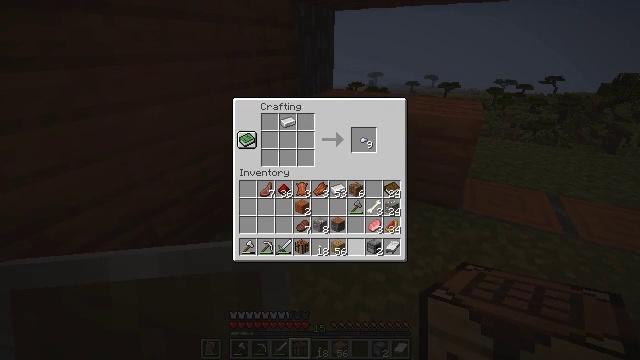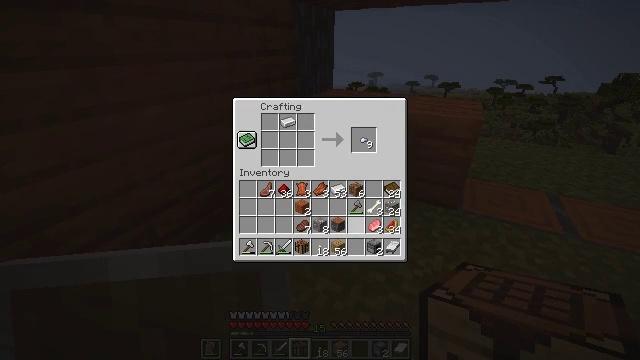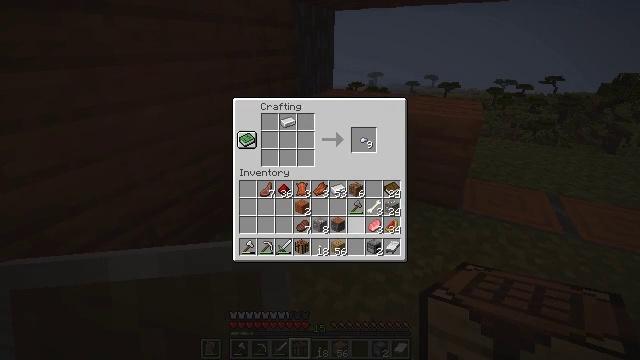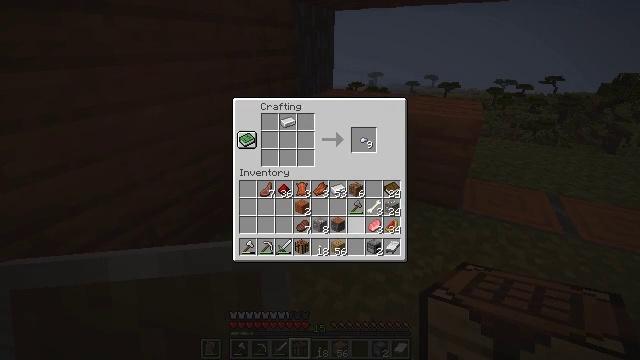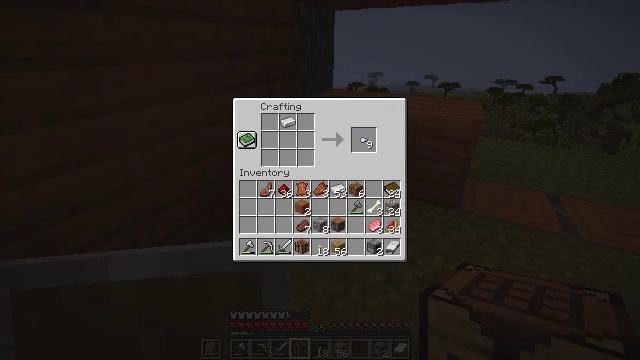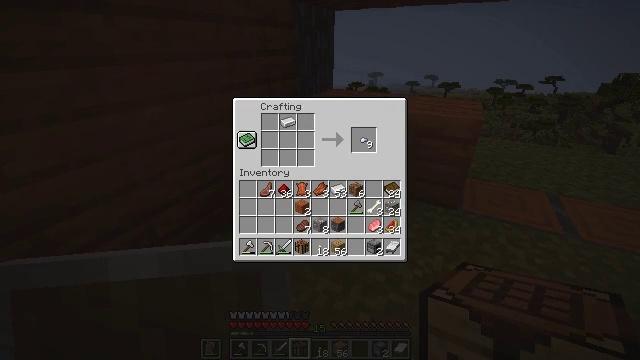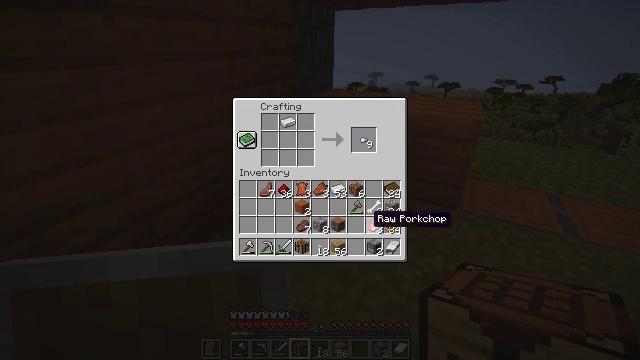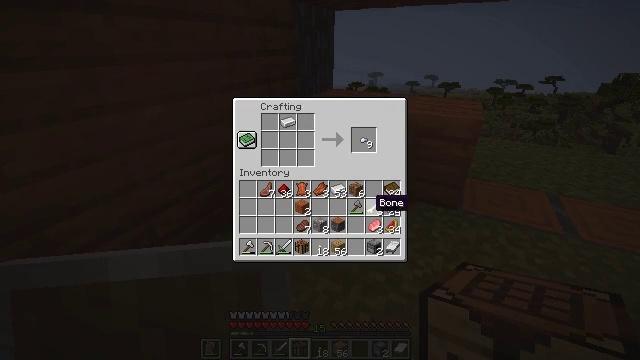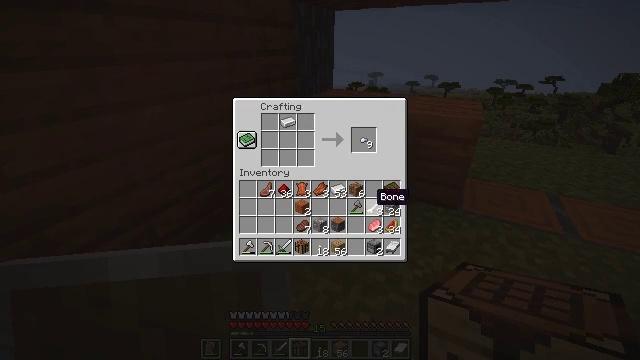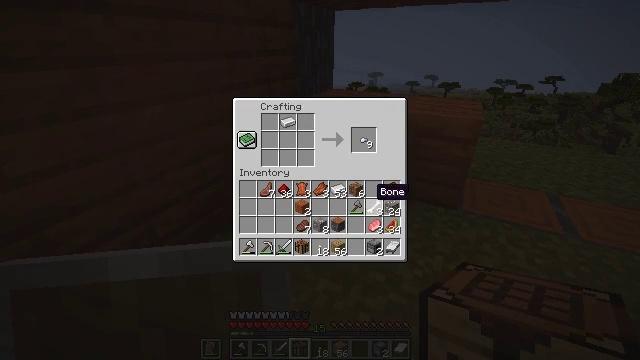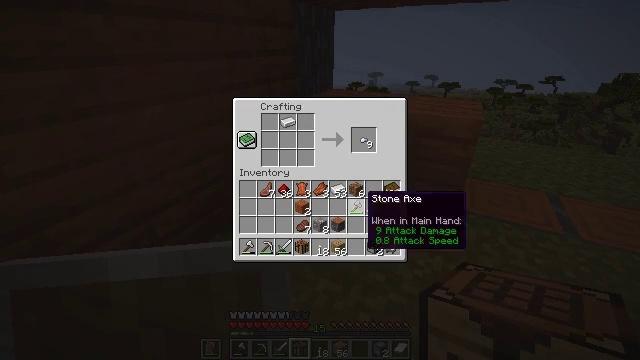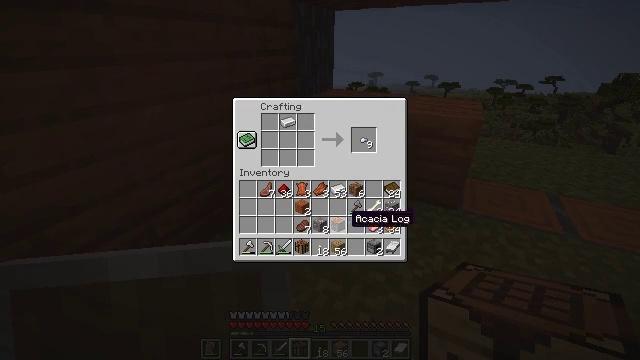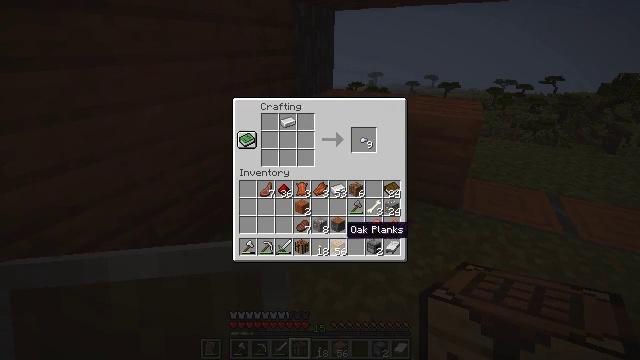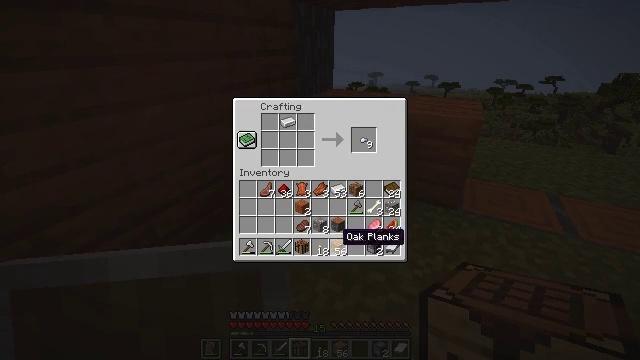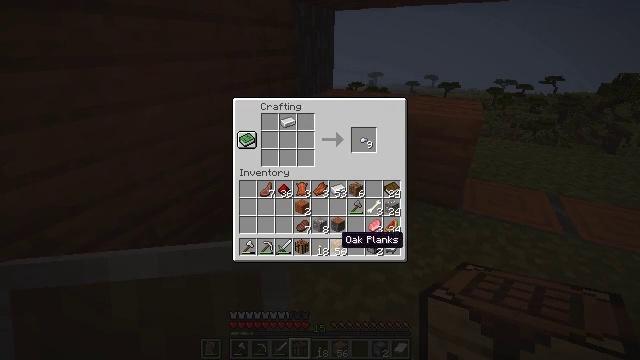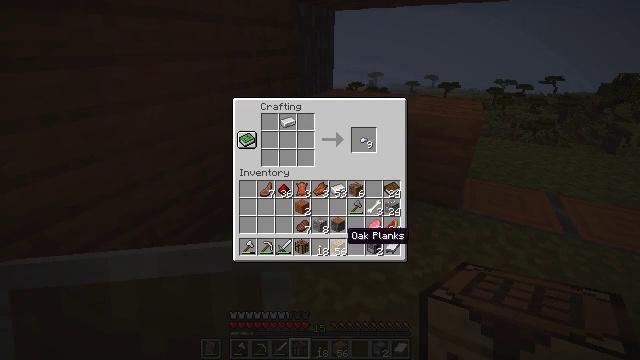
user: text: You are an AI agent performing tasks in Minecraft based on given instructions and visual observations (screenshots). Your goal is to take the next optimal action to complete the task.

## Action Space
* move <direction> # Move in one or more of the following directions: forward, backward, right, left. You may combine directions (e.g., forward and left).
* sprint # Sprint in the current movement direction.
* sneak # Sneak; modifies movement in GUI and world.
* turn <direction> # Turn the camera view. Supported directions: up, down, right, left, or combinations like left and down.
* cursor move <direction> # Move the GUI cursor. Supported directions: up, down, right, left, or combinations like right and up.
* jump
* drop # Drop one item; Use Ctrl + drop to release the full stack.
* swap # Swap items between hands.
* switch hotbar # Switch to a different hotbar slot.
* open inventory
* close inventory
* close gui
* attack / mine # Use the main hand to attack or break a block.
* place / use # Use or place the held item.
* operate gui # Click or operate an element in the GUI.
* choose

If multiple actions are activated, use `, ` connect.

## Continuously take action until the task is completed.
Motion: motion action
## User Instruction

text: Use a crafting table to make an iron shovel.
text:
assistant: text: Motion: cursor move up
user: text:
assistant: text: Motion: no_op
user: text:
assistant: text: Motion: no_op
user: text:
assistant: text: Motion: cursor move down
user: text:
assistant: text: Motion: no_op
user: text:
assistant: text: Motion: cursor move up
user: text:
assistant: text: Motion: cursor move up
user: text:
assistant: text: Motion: no_op
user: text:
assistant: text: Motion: no_op
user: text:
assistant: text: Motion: cursor move left
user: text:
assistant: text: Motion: cursor move left and down
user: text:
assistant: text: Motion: cursor move down
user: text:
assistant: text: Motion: cursor move down
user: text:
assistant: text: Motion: no_op
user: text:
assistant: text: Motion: no_op
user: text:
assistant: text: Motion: cursor move right and up
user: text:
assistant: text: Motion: cursor move right and up
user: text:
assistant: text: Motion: cursor move up
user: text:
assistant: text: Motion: no_op
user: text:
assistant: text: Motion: no_op
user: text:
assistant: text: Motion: no_op
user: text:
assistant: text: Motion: no_op
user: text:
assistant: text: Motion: no_op
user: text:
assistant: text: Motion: no_op
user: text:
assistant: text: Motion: no_op
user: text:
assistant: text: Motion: no_op
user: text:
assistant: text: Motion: cursor move right
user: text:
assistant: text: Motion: no_op
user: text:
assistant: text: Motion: no_op
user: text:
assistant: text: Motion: no_op